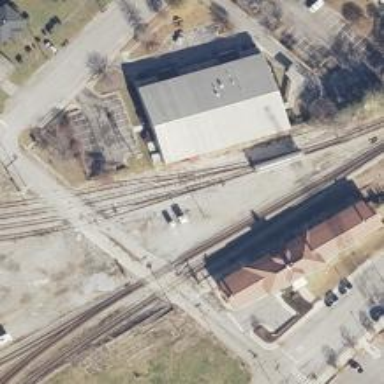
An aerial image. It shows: Railway yard used for servicing trains.